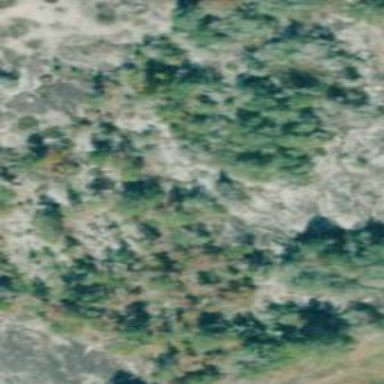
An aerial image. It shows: Natural scree.